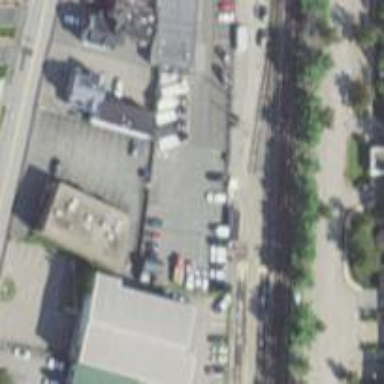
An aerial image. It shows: Railway service station.